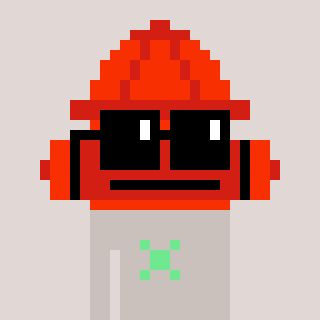
a pixel art character with square black sunglasses, a fire hydrant-shaped head and a foggrey-colored body on a warm background